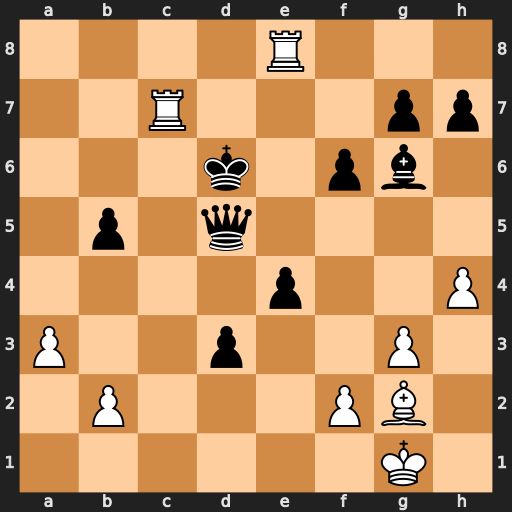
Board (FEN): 4R3/2R3pp/3k1pb1/1p1q4/4p2P/P2p2P1/1P3PB1/6K1
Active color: w
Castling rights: -
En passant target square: -
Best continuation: Rd8+ Kxc7 Rxd5